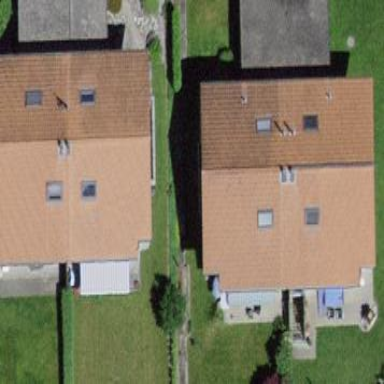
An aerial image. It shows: Semi-detached house with gabled roof.